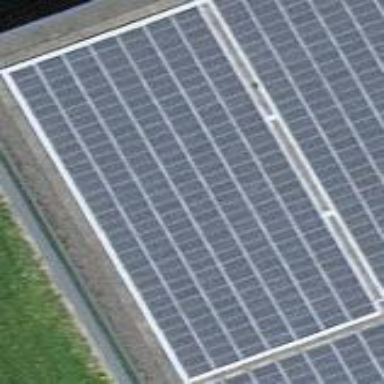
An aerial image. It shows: Solar power generator with photovoltaic panels.